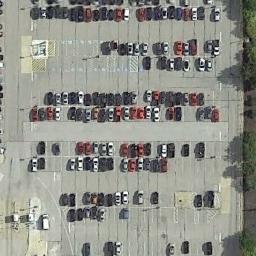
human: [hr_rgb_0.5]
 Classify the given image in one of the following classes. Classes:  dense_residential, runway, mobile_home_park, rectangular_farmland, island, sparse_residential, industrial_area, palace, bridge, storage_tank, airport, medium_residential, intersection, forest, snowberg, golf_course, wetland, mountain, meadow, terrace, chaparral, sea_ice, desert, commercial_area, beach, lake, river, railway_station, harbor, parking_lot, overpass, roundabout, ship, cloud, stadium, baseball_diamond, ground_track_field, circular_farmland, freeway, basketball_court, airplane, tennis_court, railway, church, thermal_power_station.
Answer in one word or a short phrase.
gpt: parking_lot